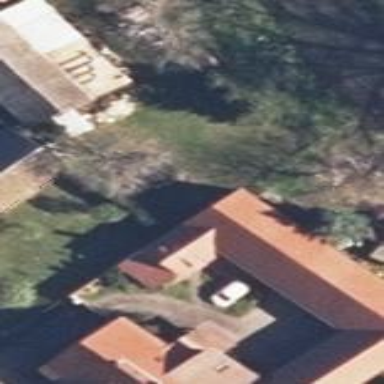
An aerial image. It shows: Simple and straightforward house.